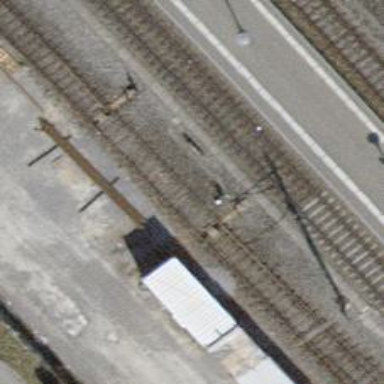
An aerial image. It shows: Railway switch.